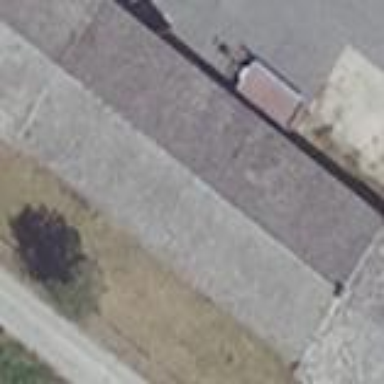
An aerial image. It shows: Farm auxiliary building.